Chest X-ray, AP view. Patient: 32 years old, sex M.
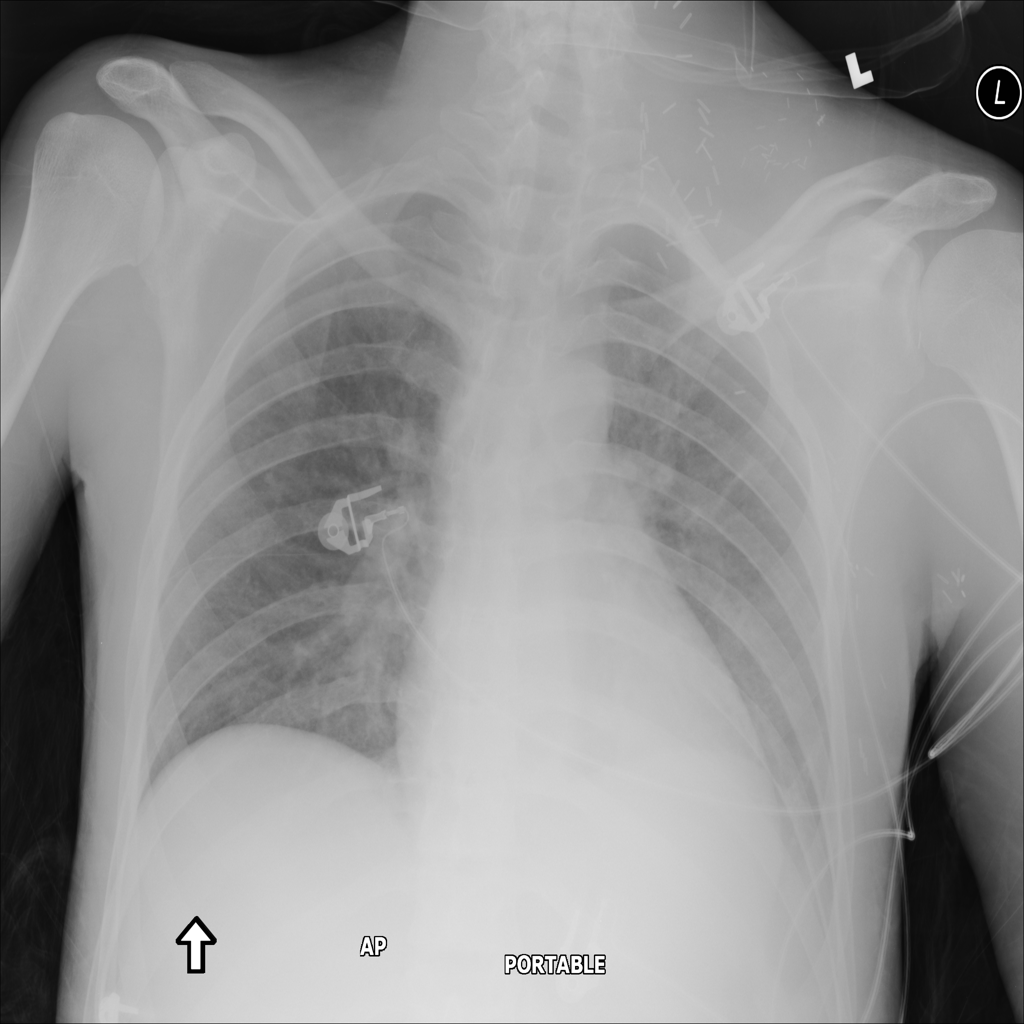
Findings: No Finding